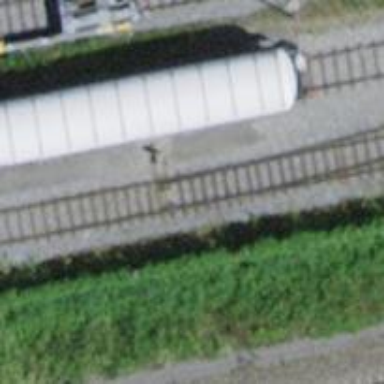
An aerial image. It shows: Railway switch.